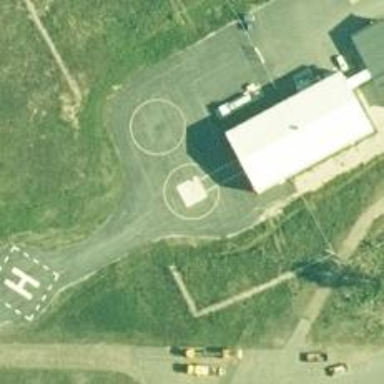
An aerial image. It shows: Image of helipad at airport.